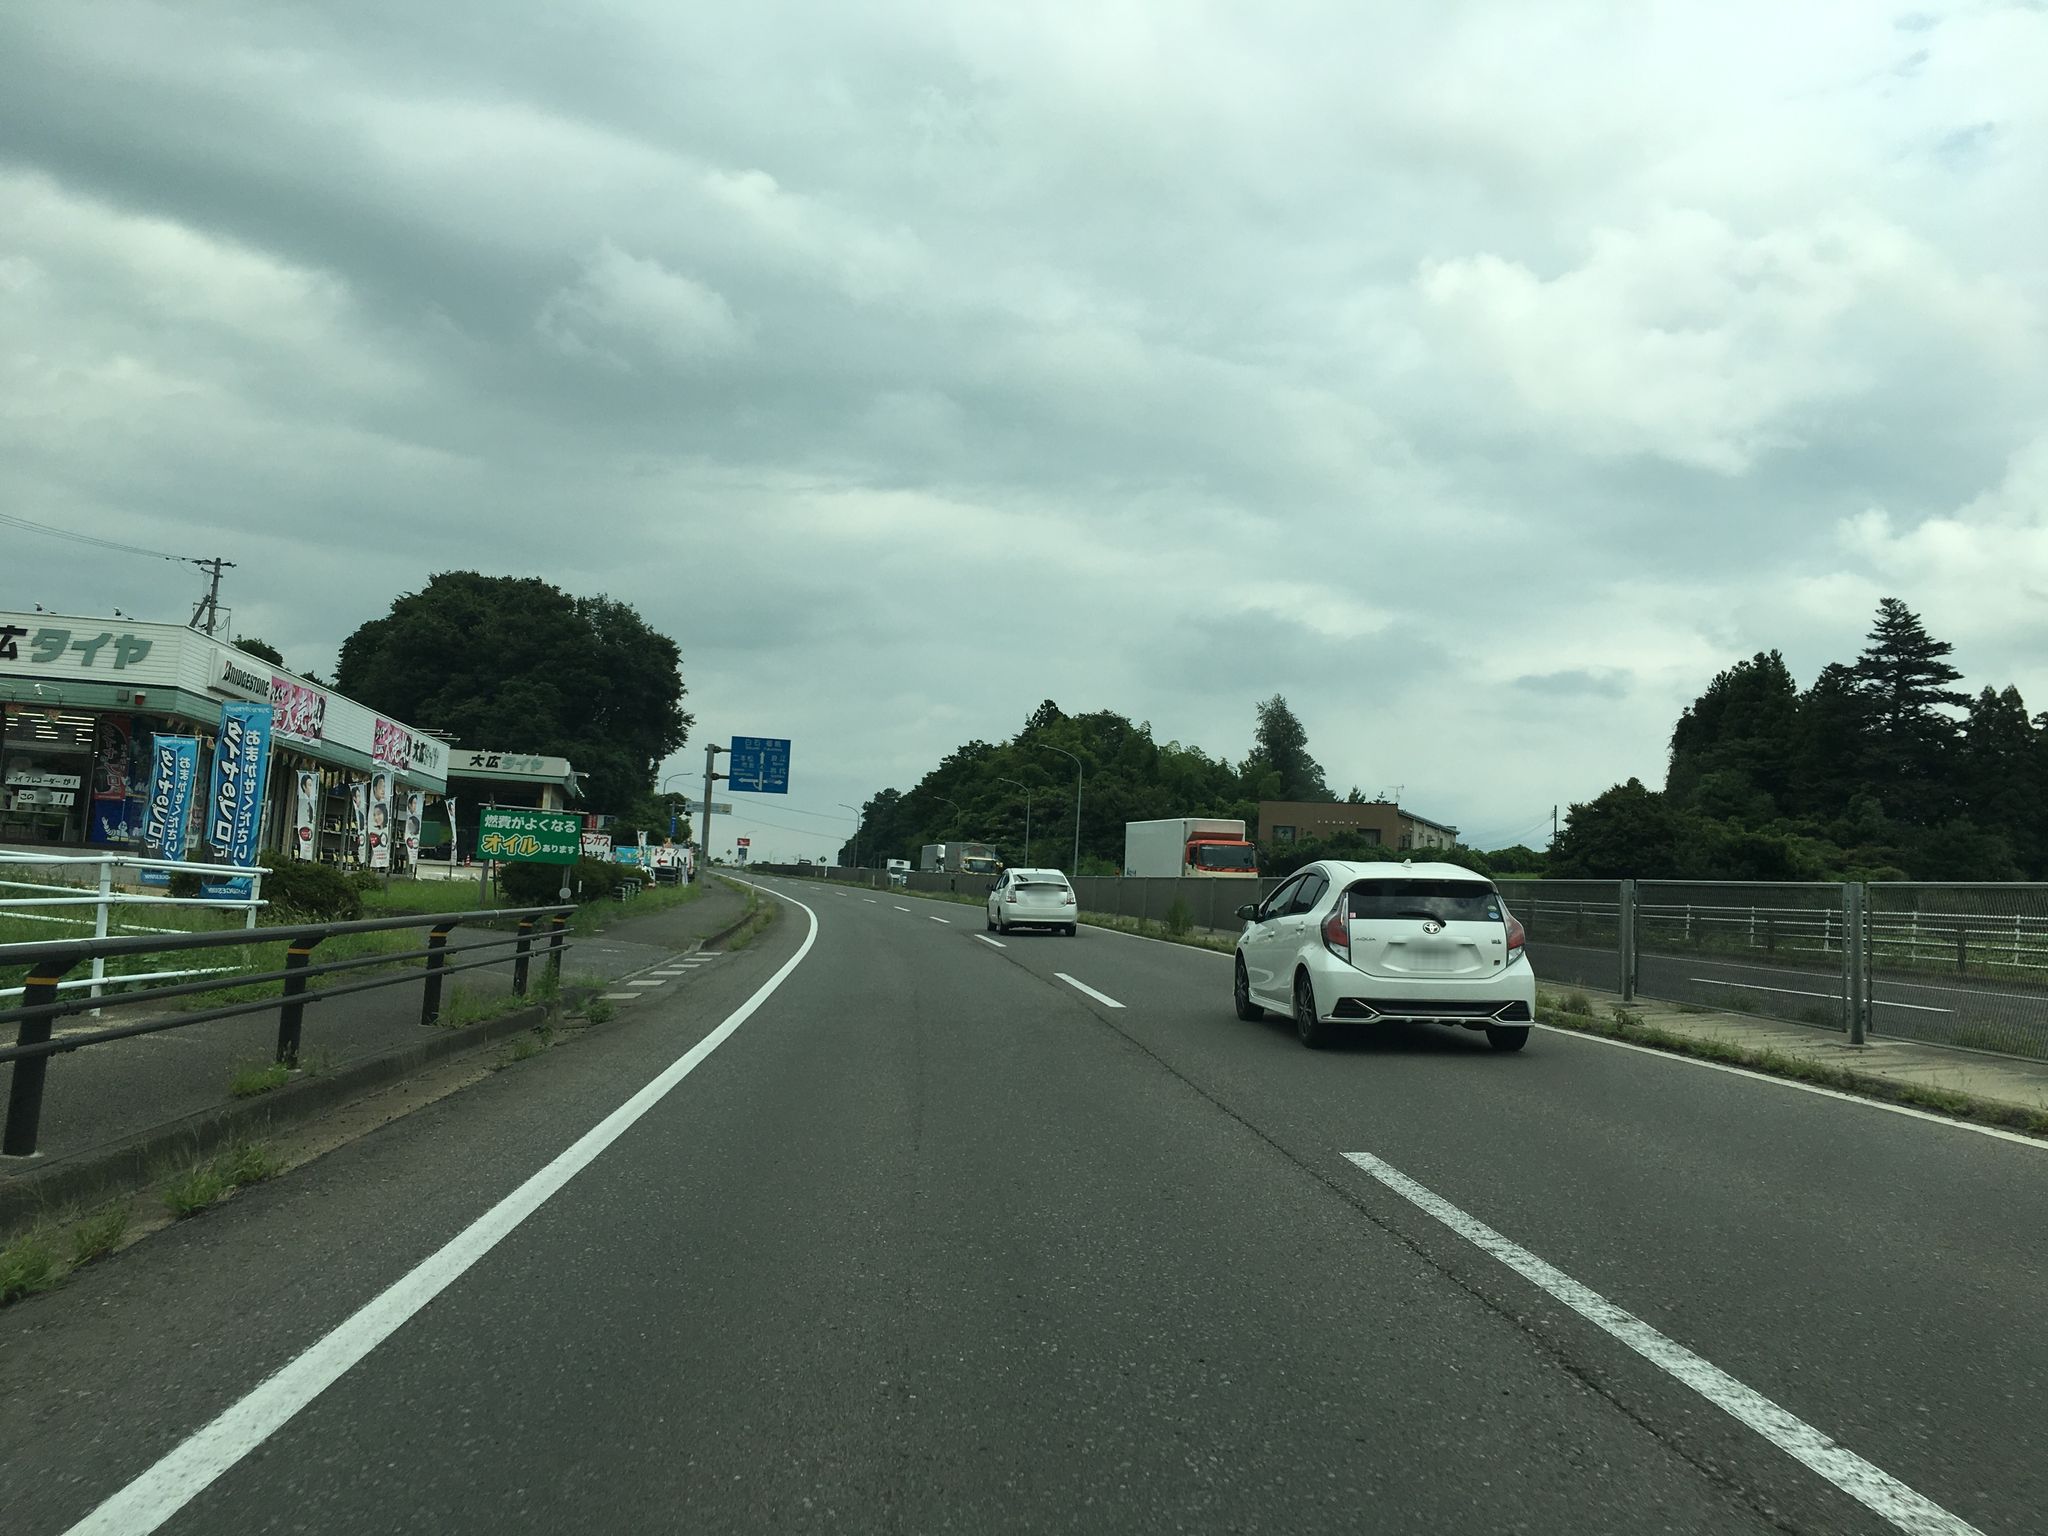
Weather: cloudy
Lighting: day
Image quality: good
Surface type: driving surface
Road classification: tertiary, unclassified
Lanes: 2.0
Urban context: suburban or peri-urban
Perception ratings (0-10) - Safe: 3.22, Lively: 1.89, Beautiful: 7.28, Boring: 2.43, Depressing: 5.91, Wealthy: 1.78